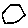
Label: hexagon